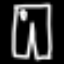
Label: pants